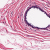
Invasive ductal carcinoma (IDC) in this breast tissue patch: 0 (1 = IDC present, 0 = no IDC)